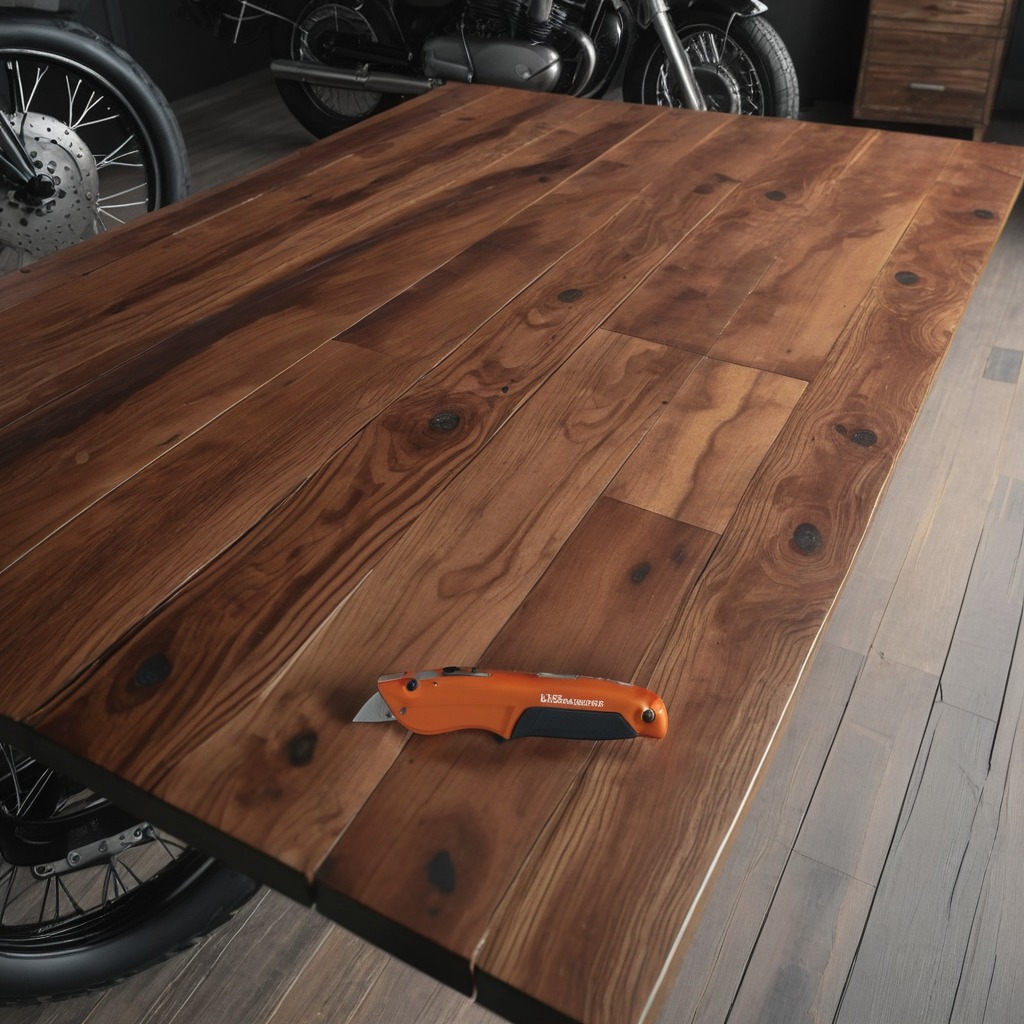
A utility knife is lying on the oil-spilled wooden table in a vintage motorcycle garage.